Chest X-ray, AP view. Patient: 49 years old, sex M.
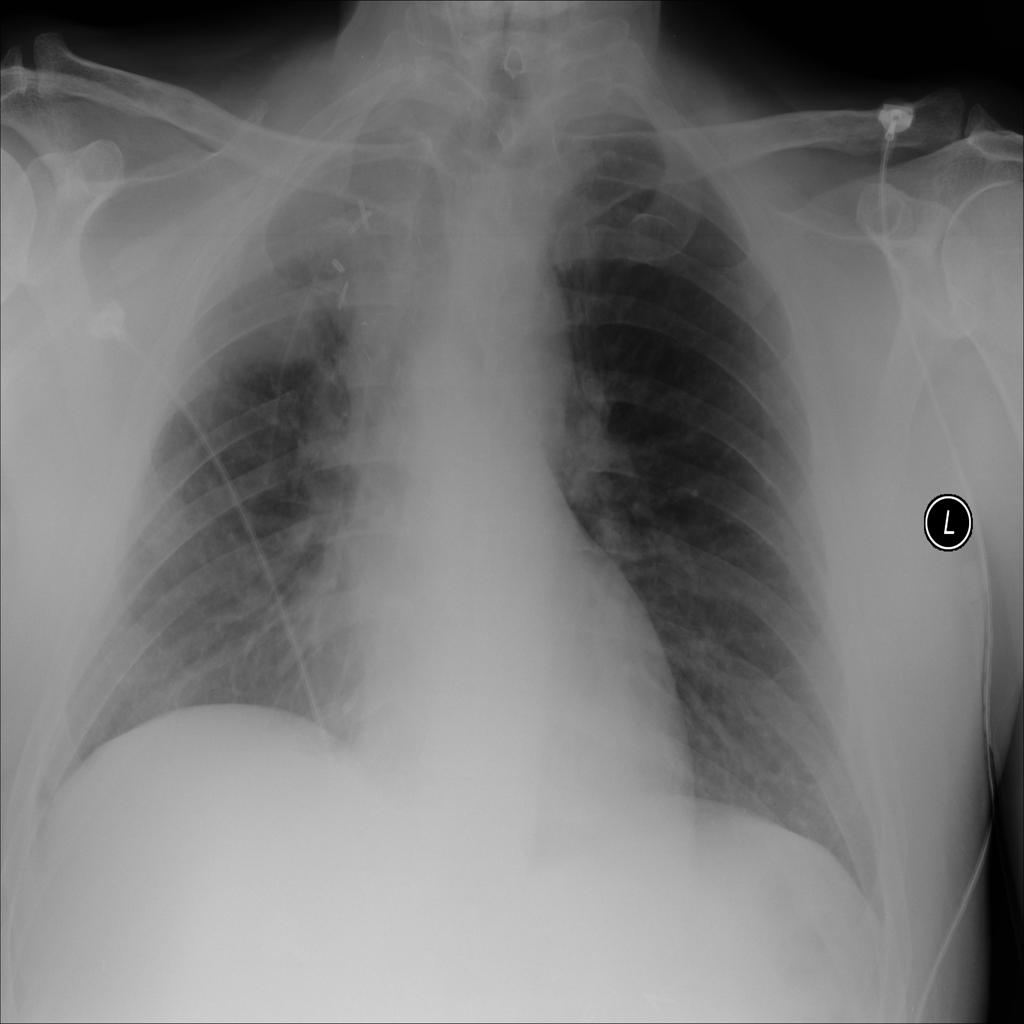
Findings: Atelectasis, Edema, Mass